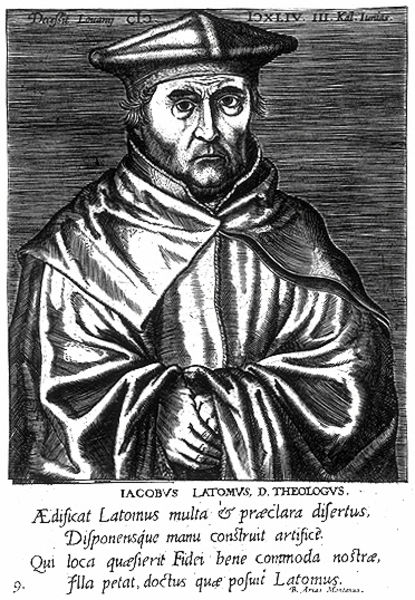
Titel: Bildnis des Jakob Latomus des Älteren
Künstler: Philipp Galle
Institution: (Seriendruck)
Schlagwörter: mann, schatten, umhang, weiß, grau, hut, licht, mund, nase, schwarz, stirn, zeichnung, blick, haube, alt, bart, kappe, mütze, augen, falten, gesicht, kleidung, kragen, mensch, ärmel, bildnis, herr, hände, portrait, porträt, feld, kirche, geistlicher, gewand, haare, kutte, mantel, brustbild, frontal, kinn, lippen, schultern, seide, traurig, holzschnitt, schrift, furchen, grafik, graphik, linien, inschrift, glanz, pupillen, robe, faltenwurf, gespalten, name, ringe, druck, schwarzweiss, schraffur, schraffuren, radierung, schrafur, stich, titel, text, beschriftung, überschrift, dreispitz, pfarrer, runzeln, klerus, priester, mönch, luther, miene, kupferstich, latein, lateinisch, haas, bartlos, jakob, theologe, jacobus, matel, jacob, brilnis, geilstlicher, iluther